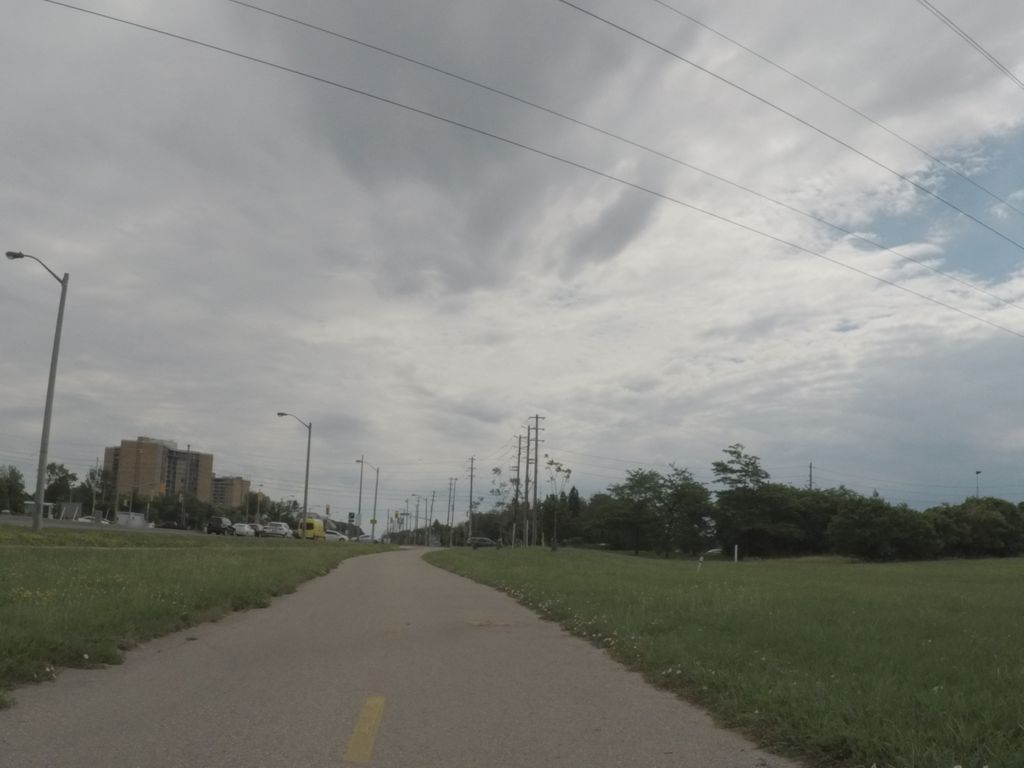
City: toronto